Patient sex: F
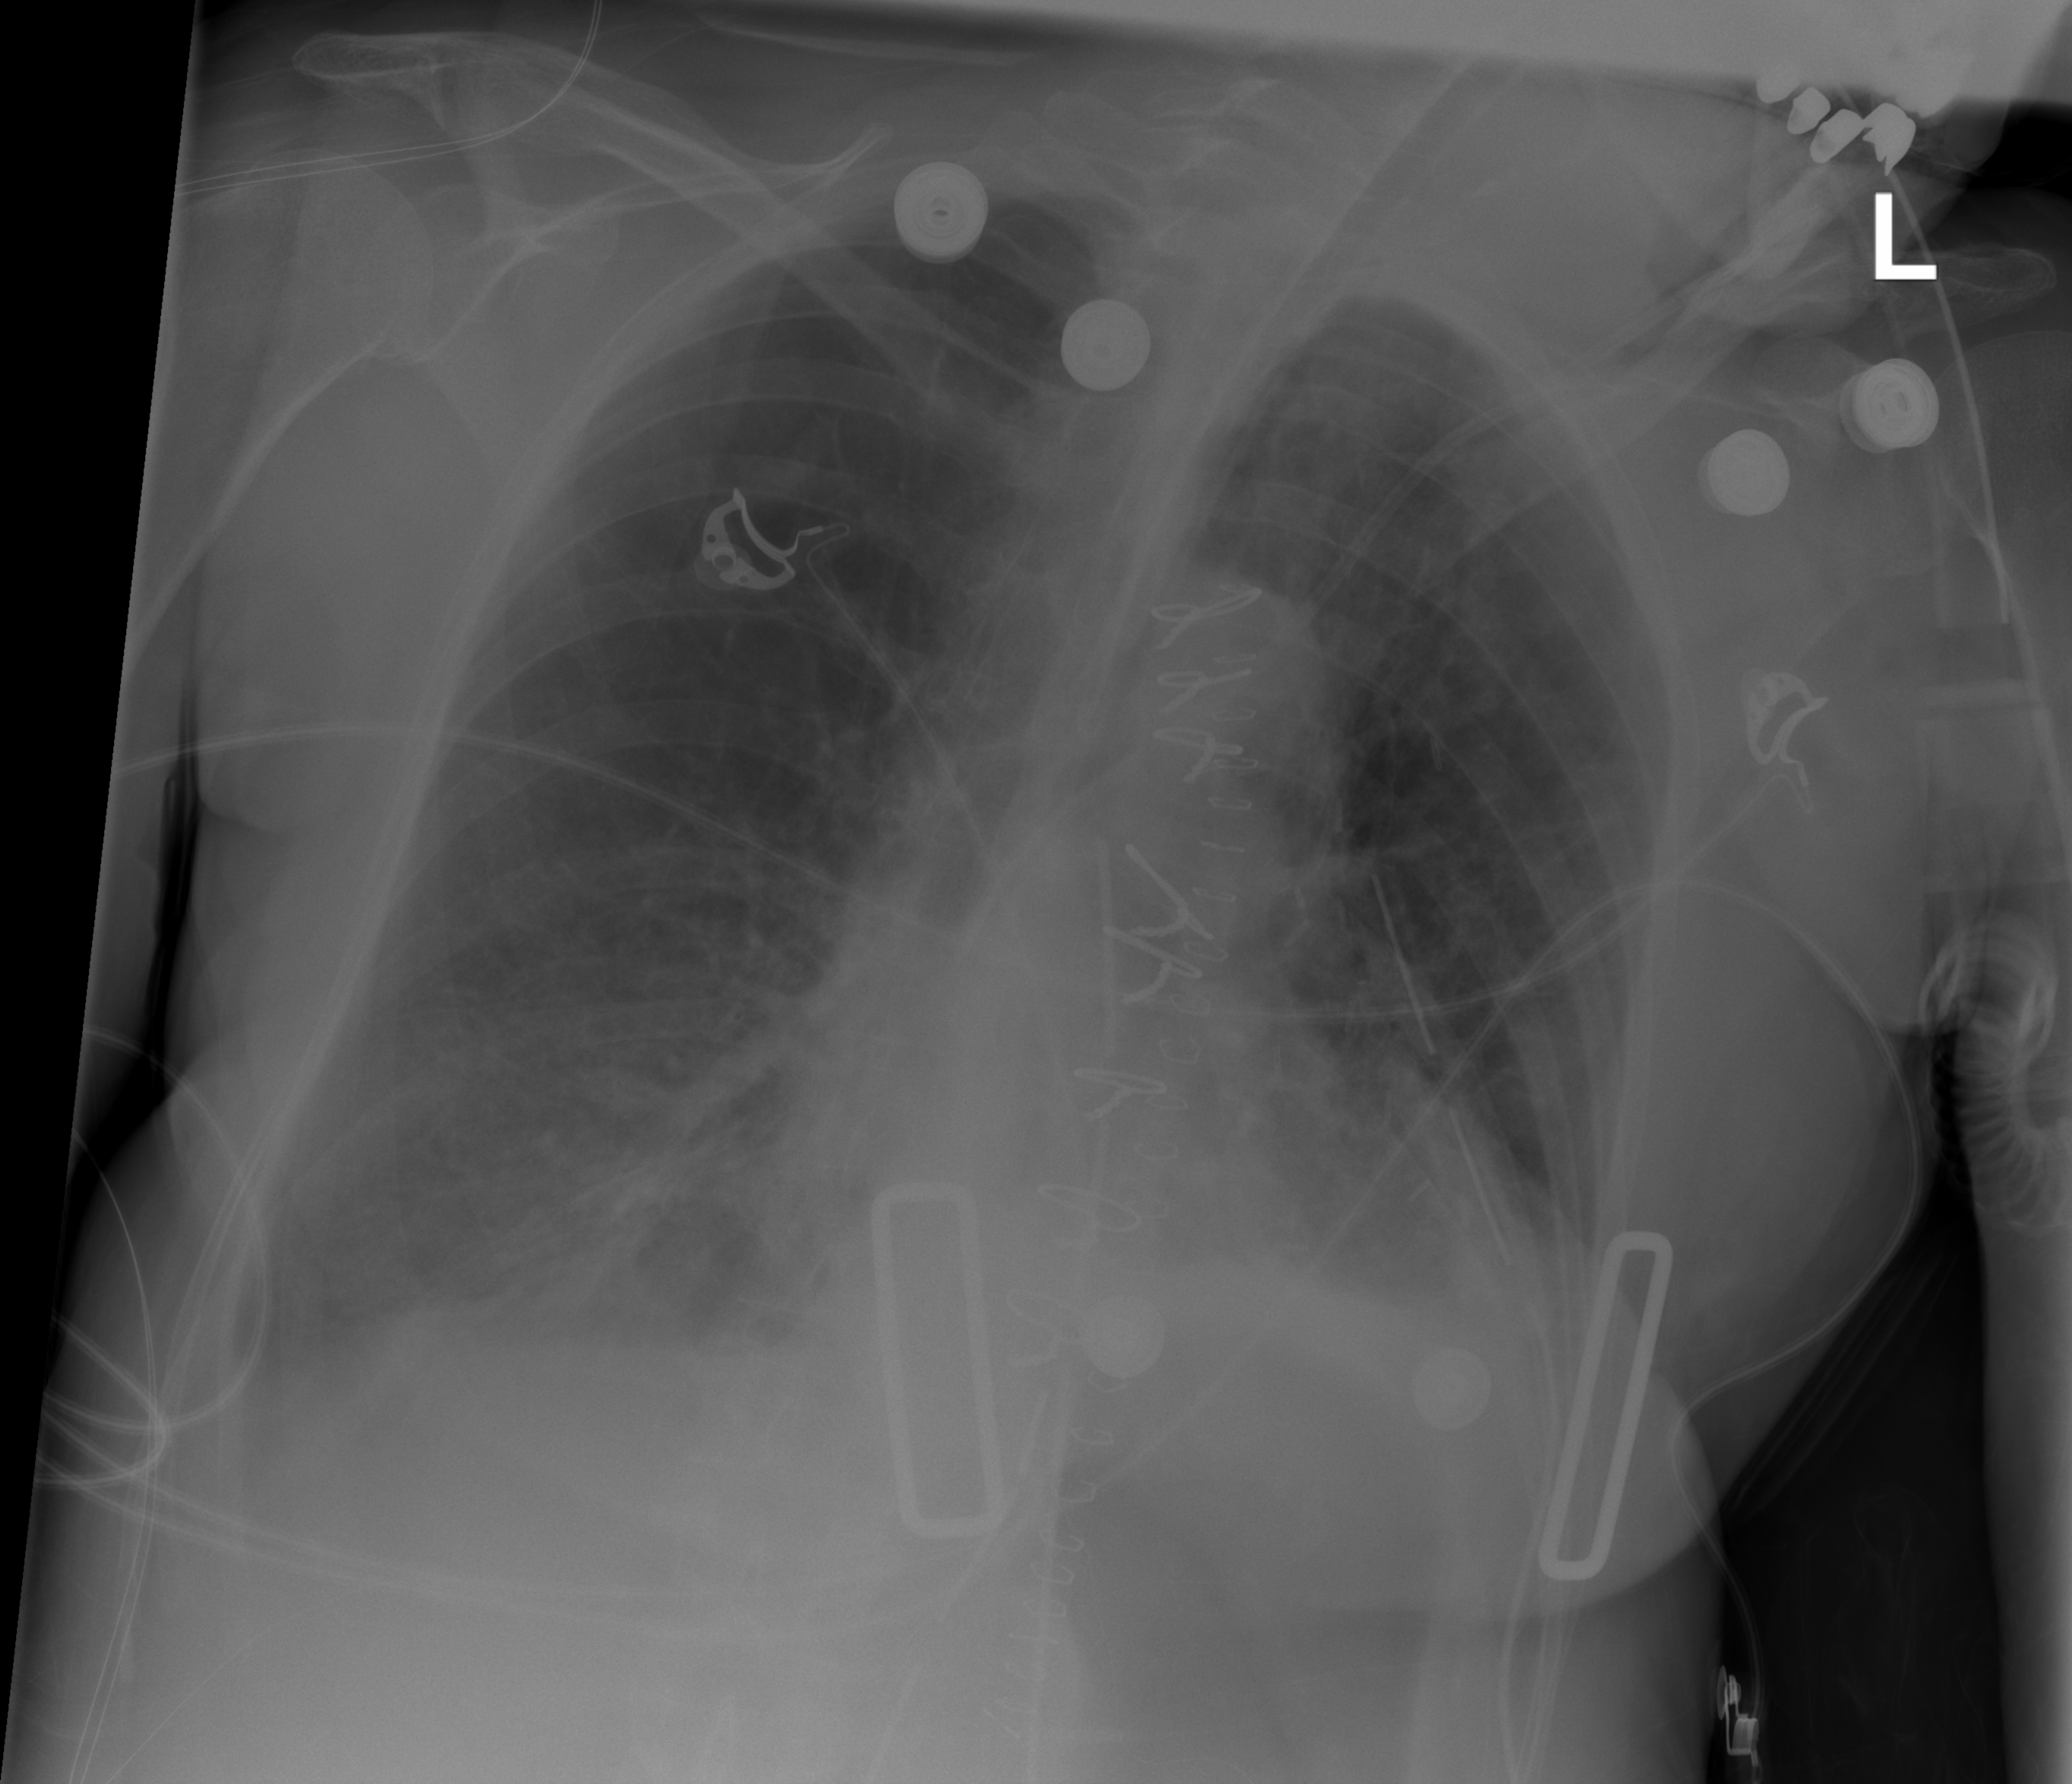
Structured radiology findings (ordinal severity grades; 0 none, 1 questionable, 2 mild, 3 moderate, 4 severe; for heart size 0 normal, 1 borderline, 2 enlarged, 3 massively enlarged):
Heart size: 0
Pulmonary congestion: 2
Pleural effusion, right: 2
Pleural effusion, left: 1
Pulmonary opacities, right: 1
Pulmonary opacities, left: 1
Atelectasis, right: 2
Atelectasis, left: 2